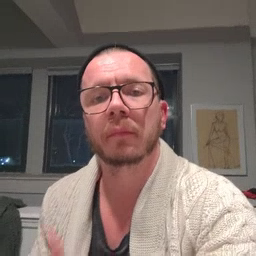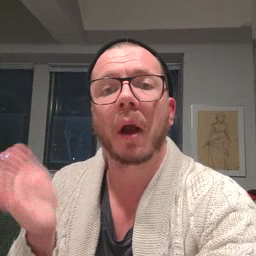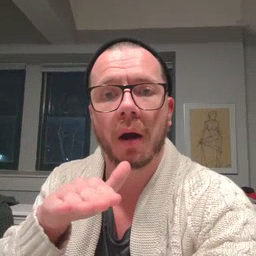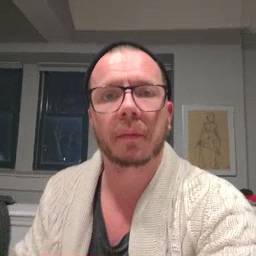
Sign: on